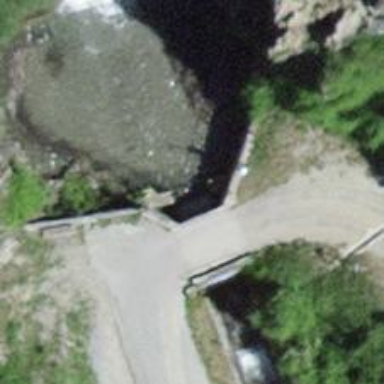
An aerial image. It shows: Check dam made of concrete.